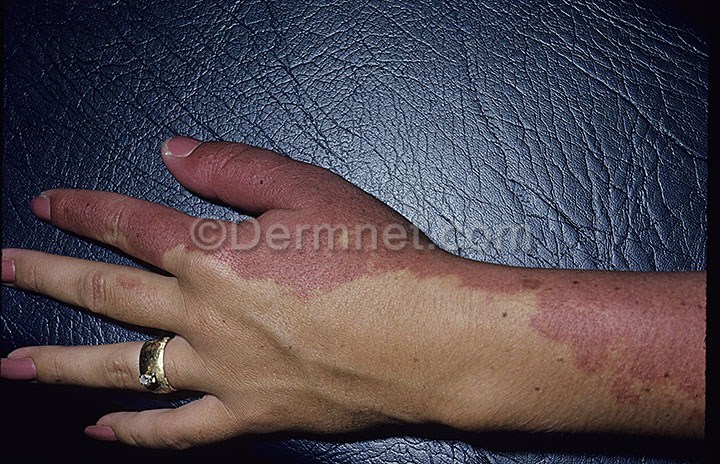
Disease: Vascular Tumors